Field crop: tomato
Growth stage: 1
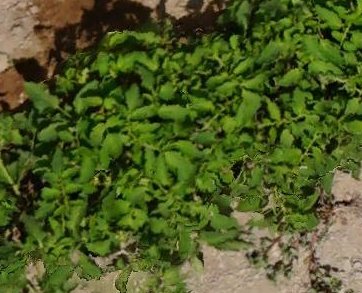
Species: tomato